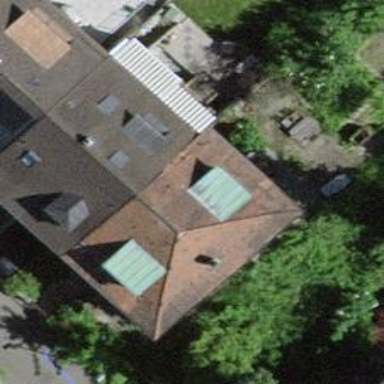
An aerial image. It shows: Terrace building.